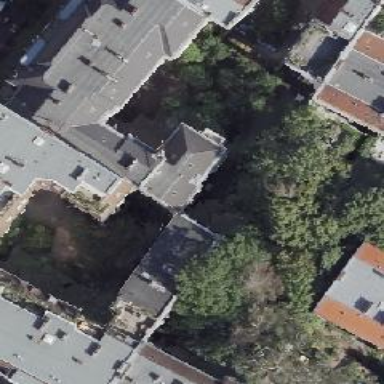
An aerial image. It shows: Unique apartment building with double saltbox roof shape.